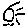
Label: sun